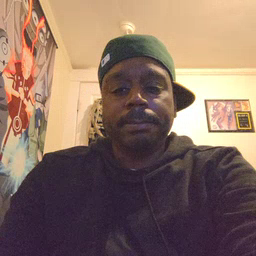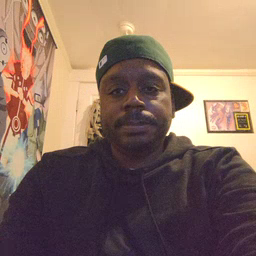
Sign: jump